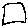
Label: square